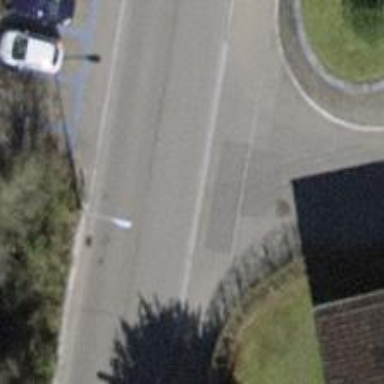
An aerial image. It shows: Unmarked crossing with traffic calming table.